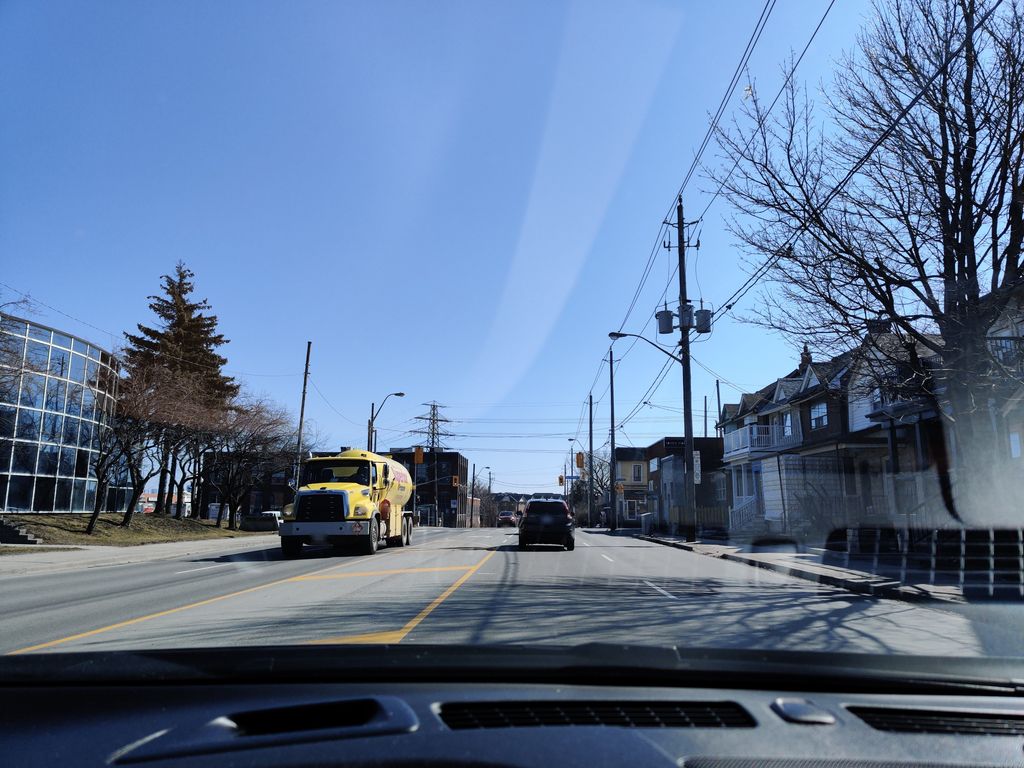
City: toronto